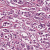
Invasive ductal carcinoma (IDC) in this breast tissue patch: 1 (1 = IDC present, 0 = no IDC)